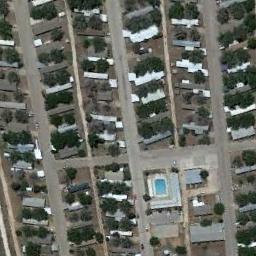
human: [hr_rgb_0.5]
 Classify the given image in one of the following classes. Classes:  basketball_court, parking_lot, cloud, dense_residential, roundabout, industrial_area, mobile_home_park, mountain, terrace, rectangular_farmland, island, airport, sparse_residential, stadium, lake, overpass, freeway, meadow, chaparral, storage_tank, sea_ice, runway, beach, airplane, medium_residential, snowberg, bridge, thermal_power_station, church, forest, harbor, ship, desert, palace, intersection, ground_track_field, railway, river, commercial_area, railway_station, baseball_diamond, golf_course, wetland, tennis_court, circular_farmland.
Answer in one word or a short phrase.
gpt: mobile_home_park